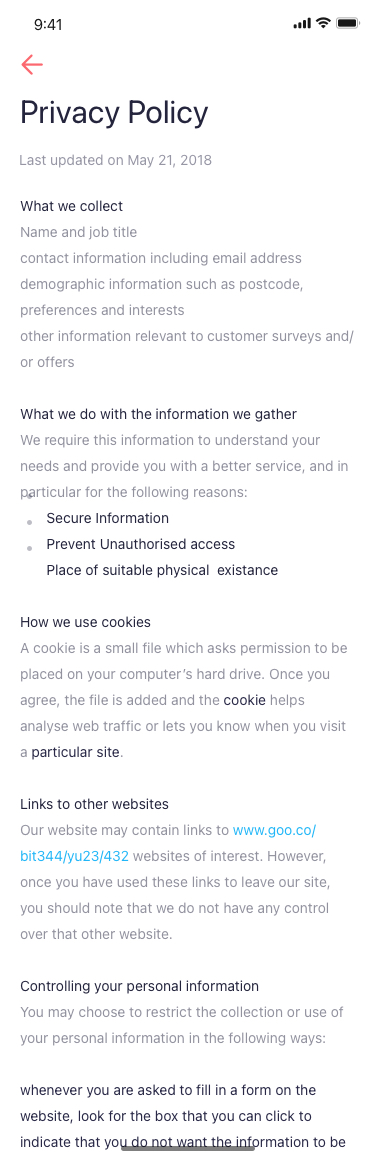
Text in this UI design:
Privacy Policy
What we collect
Name and job title
contact information including email address
demographic information such as postcode, preferences and interests
other information relevant to customer surveys and/or offers

What we do with the information we gather
We require this information to understand your needs and provide you with a better service, and in particular for the following reasons:
       Secure Information        Prevent Unauthorised access        Place of suitable physical  existance

How we use cookies
A cookie is a small file which asks permission to be placed on your computer’s hard drive. Once you agree, the file is added and the cookie helps analyse web traffic or lets you know when you visit a particular site.

Links to other websites
Our website may contain links to www.goo.co/bit344/yu23/432 websites of interest. However, once you have used these links to leave our site, you should note that we do not have any control over that other website.

Controlling your personal information
You may choose to restrict the collection or use of your personal information in the following ways:

whenever you are asked to fill in a form on the website, look for the box that you can click to indicate that you do not want the information to be used by anybody for direct marketing purposes.
Last updated on May 21, 2018